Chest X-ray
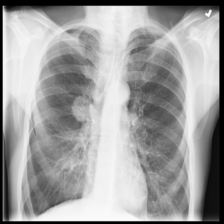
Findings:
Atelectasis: negative
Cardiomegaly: negative
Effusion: negative
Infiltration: negative
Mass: positive
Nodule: negative
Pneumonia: negative
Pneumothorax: negative
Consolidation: negative
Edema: negative
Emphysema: negative
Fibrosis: negative
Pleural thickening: negative
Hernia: negative